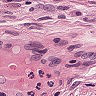
Metastatic tissue present: yes